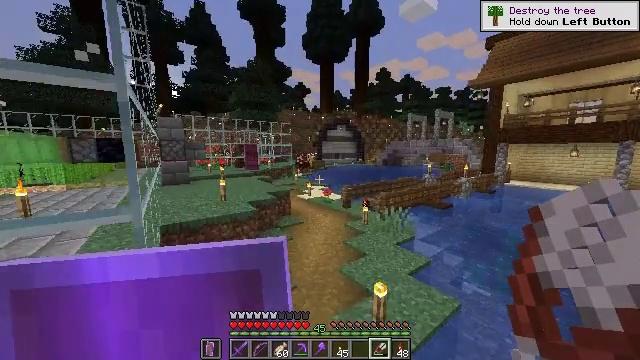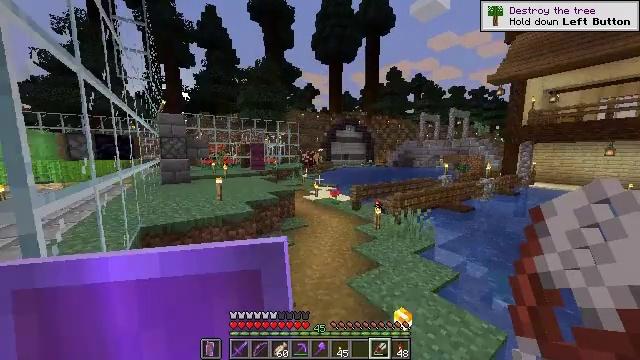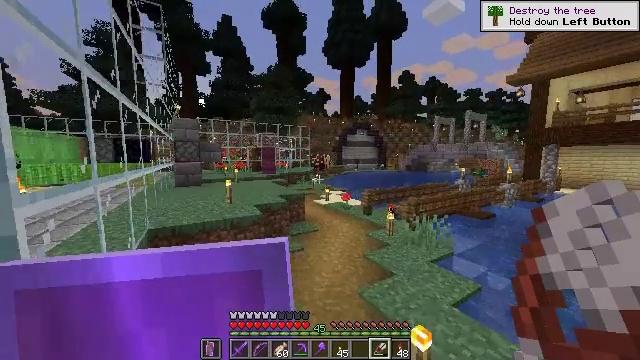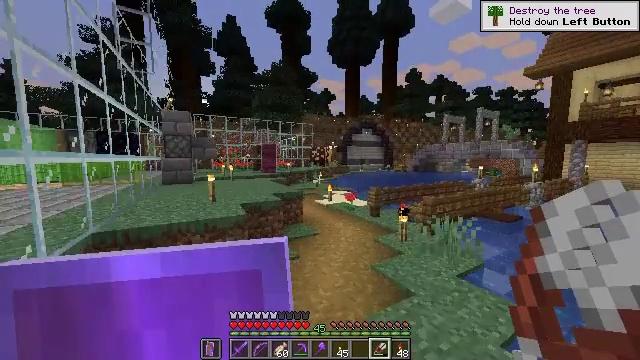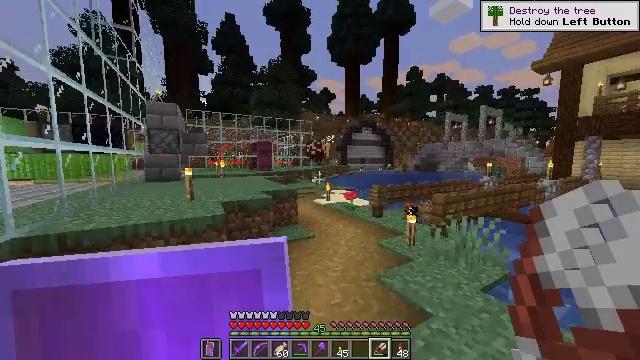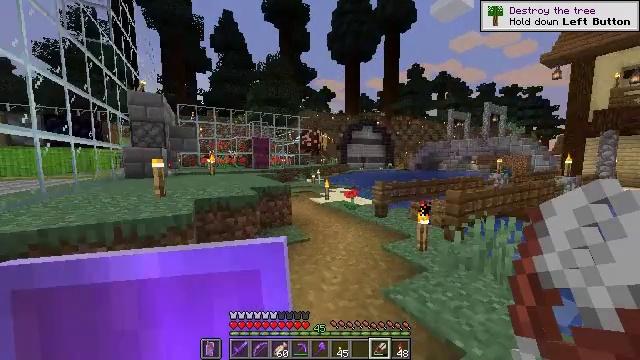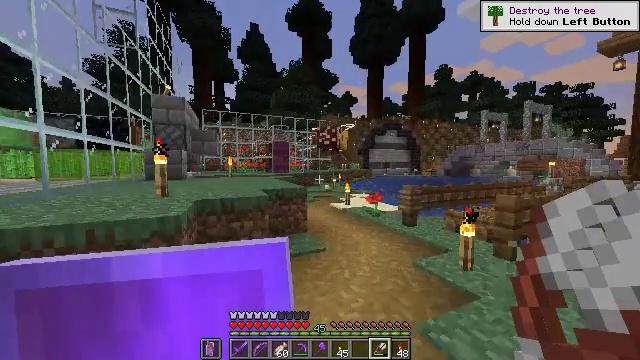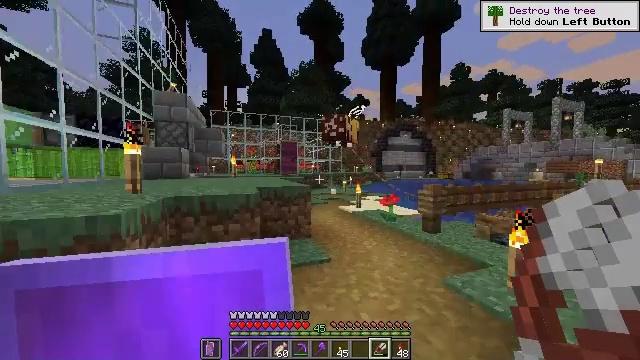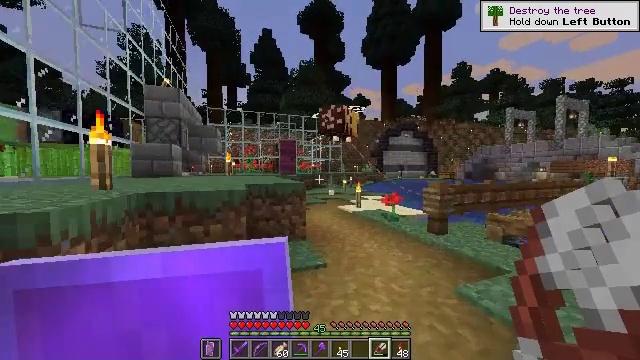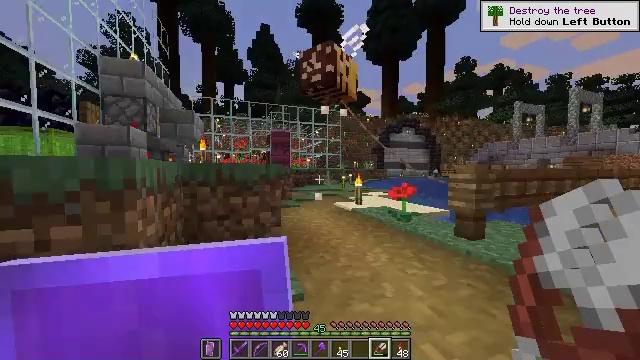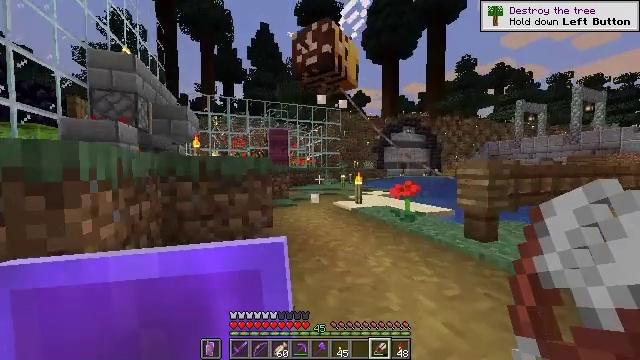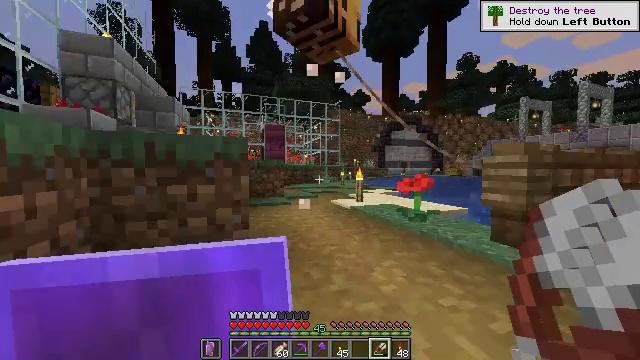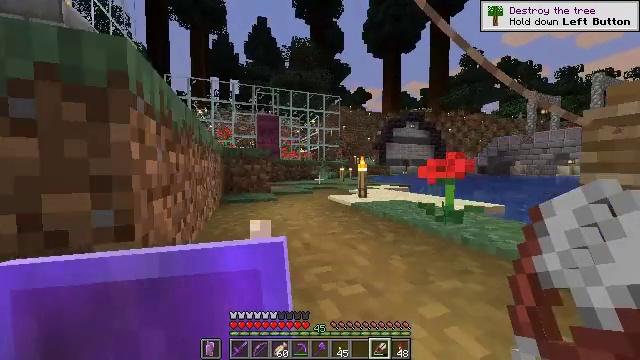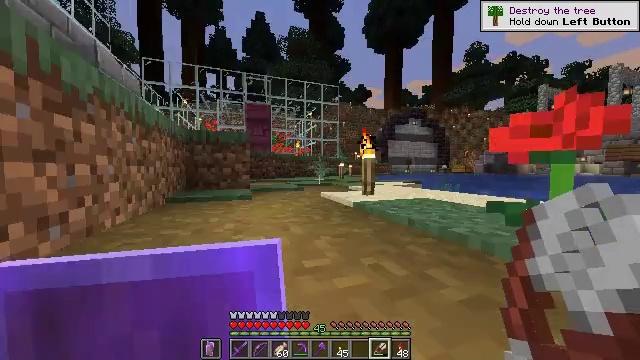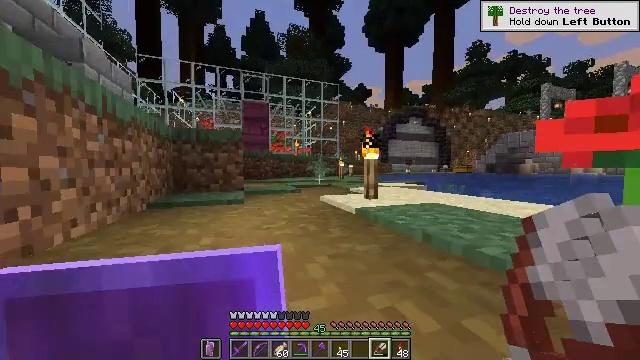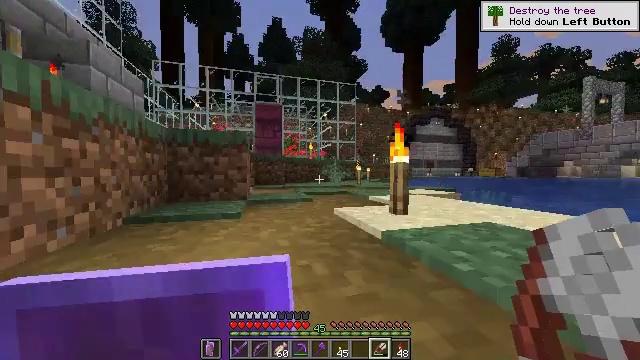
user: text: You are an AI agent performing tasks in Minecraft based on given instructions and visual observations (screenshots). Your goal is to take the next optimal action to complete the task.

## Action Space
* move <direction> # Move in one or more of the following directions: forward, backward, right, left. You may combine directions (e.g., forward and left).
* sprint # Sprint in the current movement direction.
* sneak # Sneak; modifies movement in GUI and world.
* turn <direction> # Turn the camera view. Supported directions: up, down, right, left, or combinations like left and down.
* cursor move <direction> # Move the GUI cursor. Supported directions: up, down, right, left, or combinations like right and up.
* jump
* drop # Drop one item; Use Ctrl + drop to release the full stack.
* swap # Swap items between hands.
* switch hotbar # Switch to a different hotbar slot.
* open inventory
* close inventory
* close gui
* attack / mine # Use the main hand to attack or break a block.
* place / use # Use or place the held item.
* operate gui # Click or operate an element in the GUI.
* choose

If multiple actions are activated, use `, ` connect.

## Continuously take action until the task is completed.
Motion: motion action
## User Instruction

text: Break the light blue shulker box to move it.
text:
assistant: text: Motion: move forward, sprint, turn left
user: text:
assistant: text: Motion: move forward, sprint, turn left and up
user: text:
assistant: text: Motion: move forward, sprint, turn left
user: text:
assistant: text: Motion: move forward, sprint
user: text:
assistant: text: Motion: move forward, sprint
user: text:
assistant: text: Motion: move forward, sprint, turn left and up
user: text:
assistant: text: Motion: move forward, sprint, turn left and up
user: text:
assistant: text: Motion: move forward, sprint
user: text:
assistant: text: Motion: move forward, sprint
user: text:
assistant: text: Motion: move forward, sprint
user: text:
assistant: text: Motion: move forward, sprint
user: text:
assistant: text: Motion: move forward, sprint
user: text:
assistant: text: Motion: move forward, sprint
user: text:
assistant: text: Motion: move forward, sprint
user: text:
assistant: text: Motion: move forward, sprint, turn left and up
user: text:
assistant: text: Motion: move forward, sprint, turn left
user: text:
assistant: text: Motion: move forward, sprint, turn left
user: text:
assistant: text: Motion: move forward, sprint, turn left
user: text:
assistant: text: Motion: move forward, sprint
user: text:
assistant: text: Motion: move forward, sprint
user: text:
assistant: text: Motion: move forward, sprint
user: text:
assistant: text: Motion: move forward, sprint
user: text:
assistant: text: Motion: move forward, sprint
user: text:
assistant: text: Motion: move forward, sprint
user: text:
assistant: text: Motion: move forward, sprint
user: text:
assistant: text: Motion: move forward, sprint, jump
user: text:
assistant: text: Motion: move forward, sprint, jump
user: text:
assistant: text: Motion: move forward, sprint, jump
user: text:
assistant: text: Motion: move forward, sprint, jump
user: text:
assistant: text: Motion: move forward, sprint